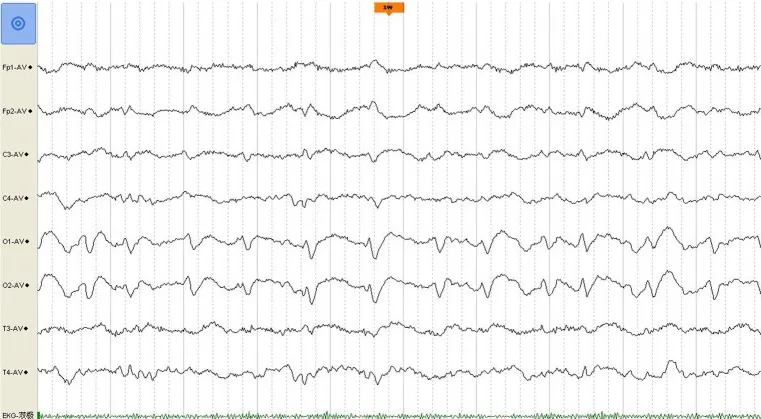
EEG shows classic periodic triphasic waves with a slow background.
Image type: electrography (eeg)